Question: I don't understand why this code:
'''
Set oWMP = CreateObject("WMPlayer.OCX.7")
Set oCMD = CreateObject("WScript.Shell")
Sub OpenFile(file)
oCMD.run file
End Sub
Sub OpenCMD
oCMD.run "%COMAPEC% /c start cmd"
End Sub
Sub Blink
oCMD.run "%COMAPEC% /c exit"
End Sub
Sub Wait(seconds)
oCMD.run "%COMSPEC% /c ping -n " & seconds+1 & " 127.0.0.1", 0, True
End Sub
Sub PromptCommand(command)
oCMD.run "%COMAPEC% /c " & command
End Sub
Blink
Wait("0.5")
OpenCMD
Wait("7")
OpenFile("C:\Documents and Settings\Scott\Desktop\Lemmings\LEMMINGS.bat")
'''
gives me the following error:

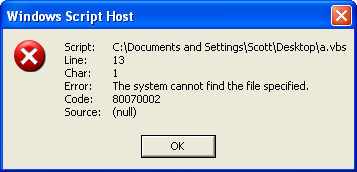
Answer: With line 13 being
'''
oCMD.run "%COMAPEC% /c exit"
'''
I'd suspect that you simply mistyped the environment variable. Replace every occurrence of '%COMAPEC%' in your script with '%COMSPEC%'.
And, of course, put paths between double quotes, as <URL> recommended. You can simplify the handling by using a quoting function like this:
'''
Function qq(str) : qq = Chr(34) & str & Chr(34) : End Function
oCMD.Run qq(file)
'''
which is a bit better readable than a bunch of string concatenations.